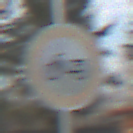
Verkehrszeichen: VerbotMofas
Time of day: Midday
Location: Outdoor (Suburban)
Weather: PartlyCloudy
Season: NotSpecified
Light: Natural